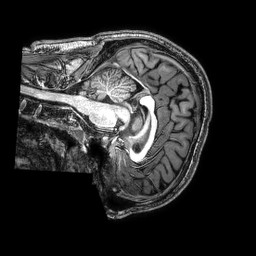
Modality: T1w
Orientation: sagittal
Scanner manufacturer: philips
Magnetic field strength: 3 T
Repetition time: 0.008 s
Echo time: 0.003572 s